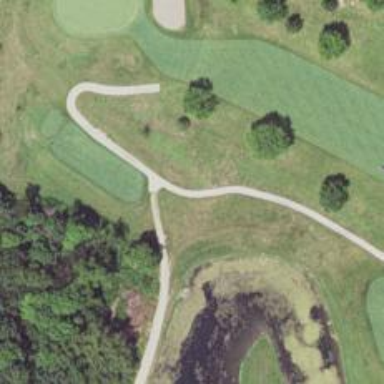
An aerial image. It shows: Service road designated as golf cart path.